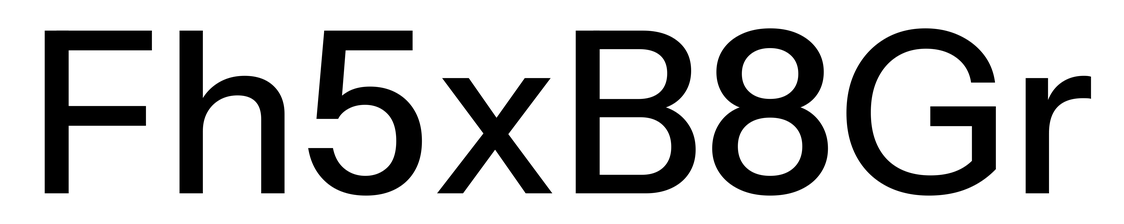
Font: InstrumentSans_Medium